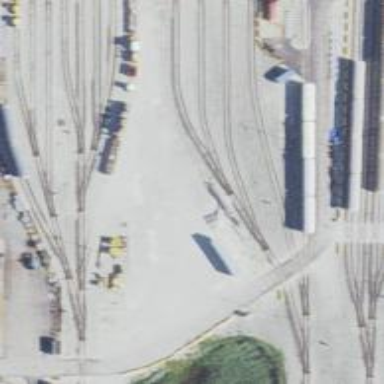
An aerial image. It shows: Electrified rail passing through service yard.